Aerial crown-view tile of a tropical tree (Barro Colorado Island, Panama), acquired 20240813:
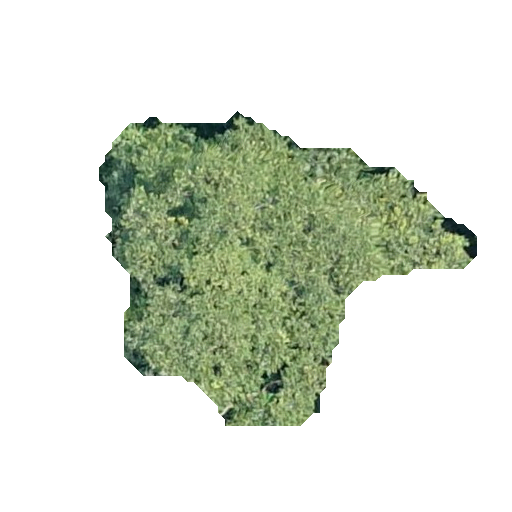
Species: Luehea seemannii
GBIF accepted scientific name: Luehea seemannii
Crown area: 107.454 m²